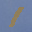
Label: 1